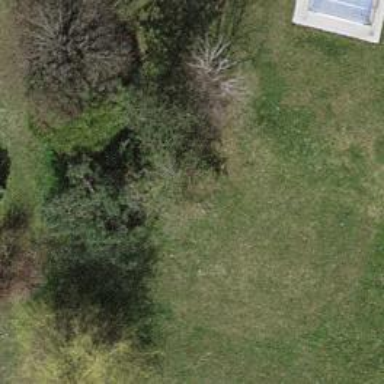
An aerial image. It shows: Deciduous broadleaved tree in garden.